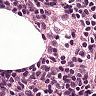
Metastatic tissue present: no